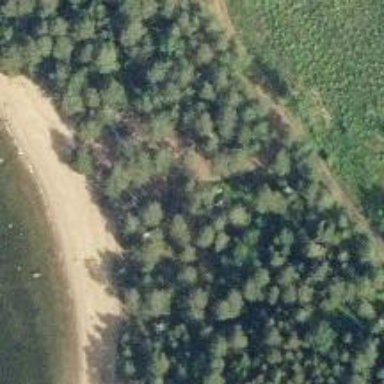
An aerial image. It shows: Beautiful beach with natural surroundings.